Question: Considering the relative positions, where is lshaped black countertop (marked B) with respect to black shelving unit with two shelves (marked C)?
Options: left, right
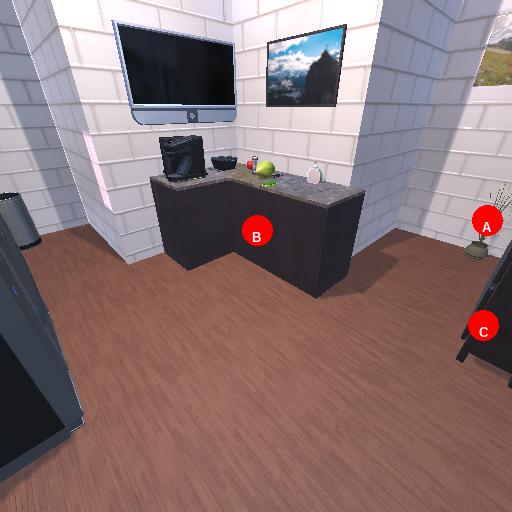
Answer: left